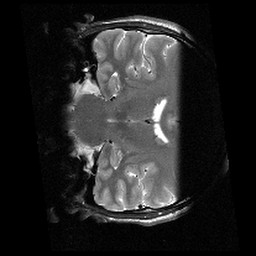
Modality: T2w
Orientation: coronal
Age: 19
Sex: male
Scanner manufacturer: siemens
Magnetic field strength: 3 T
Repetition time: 7.79 s
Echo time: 0.064 s